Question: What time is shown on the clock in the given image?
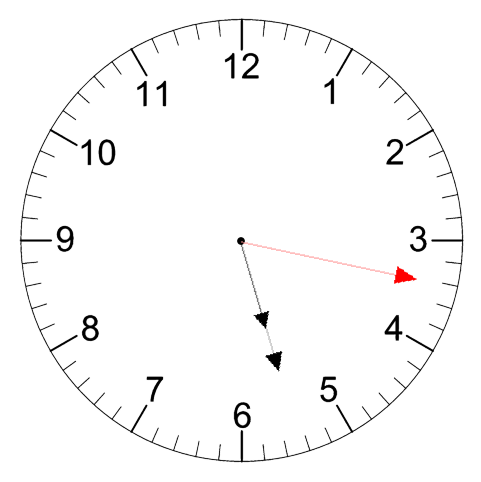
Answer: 05:27:17